Aerial crown-view tile of a tropical tree (Barro Colorado Island, Panama), acquired 20250512:
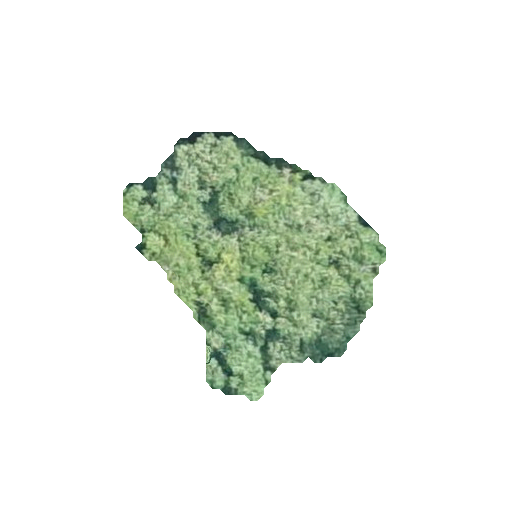
Species: Protium panamense
GBIF accepted scientific name: Protium panamense
Crown area: 62.566 m²